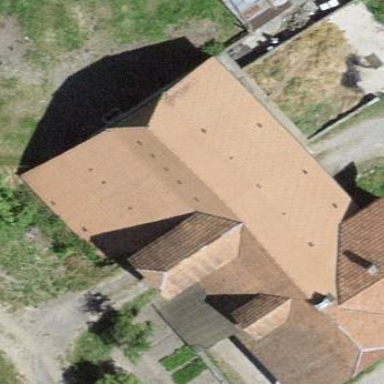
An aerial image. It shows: Farm building.